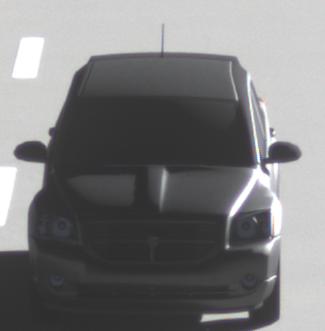
Make: Dodge
Model: Caliber 1.8
Detailed model: Caliber
Model produced from: 2006/06
Model produced until: 2009/03
Doors: 5
Color: gray
Road condition: dry road
Daytime: morning or afternoon
Contrast: high contrast